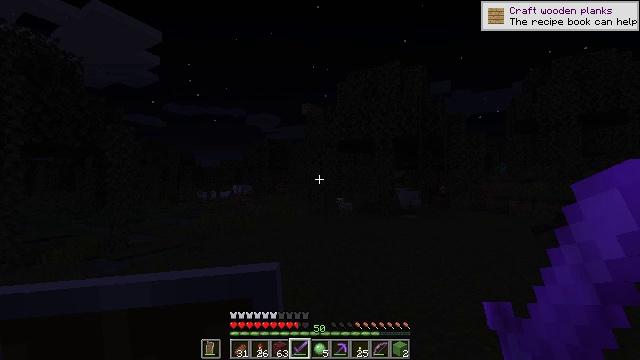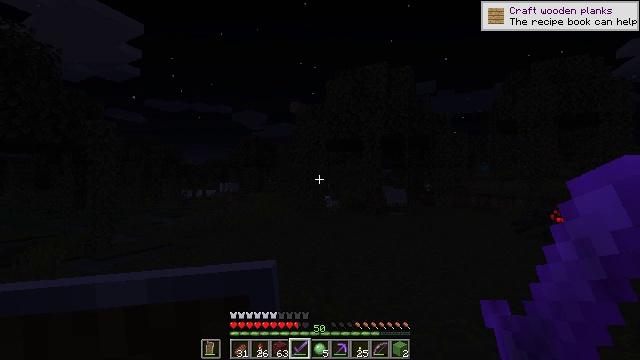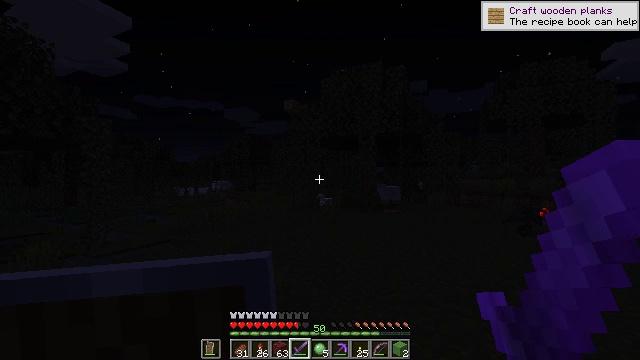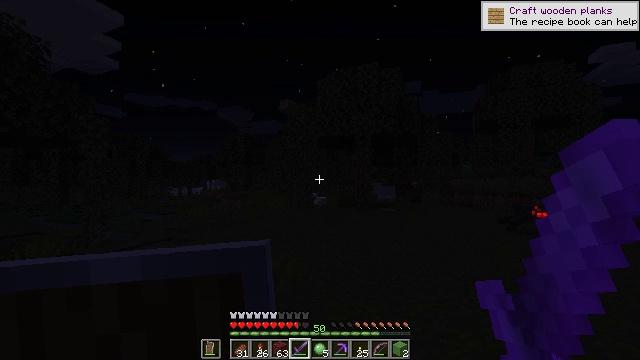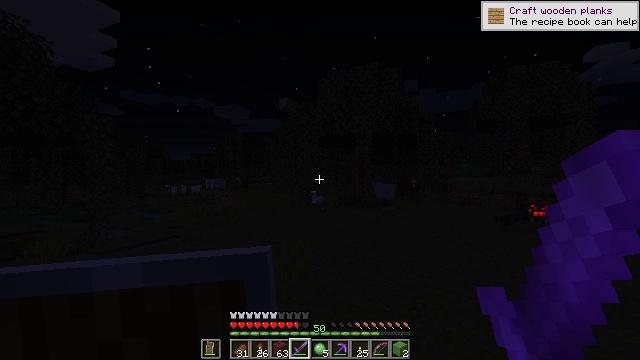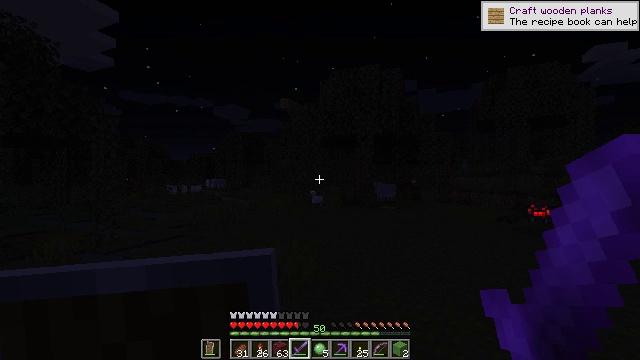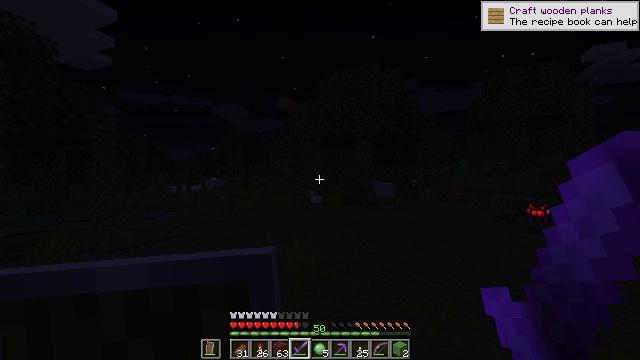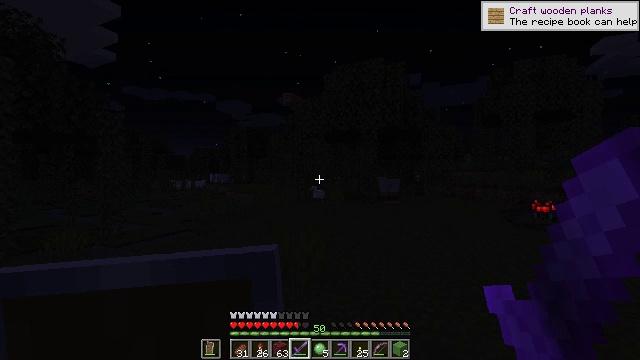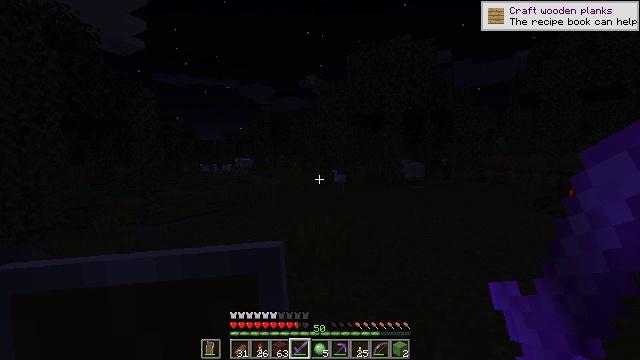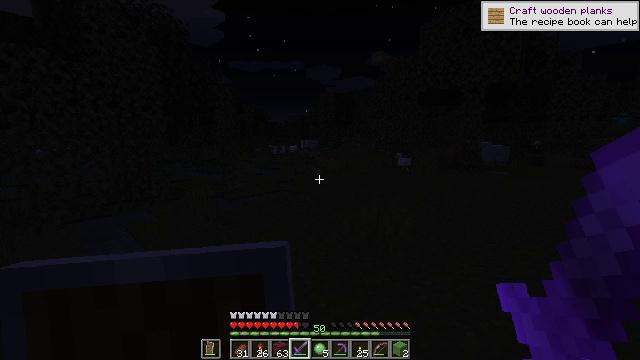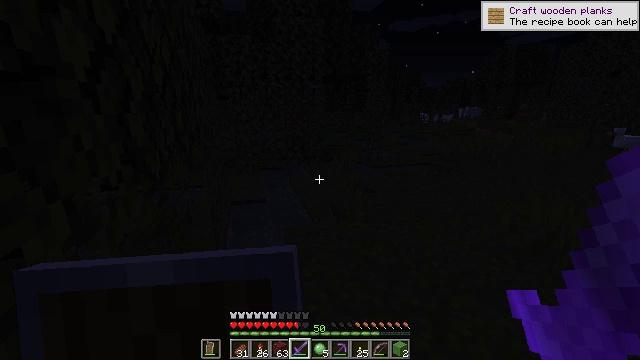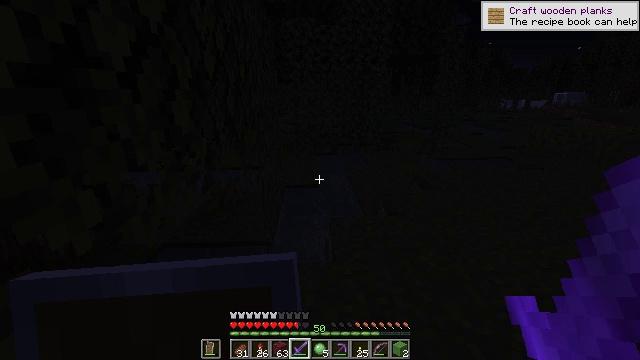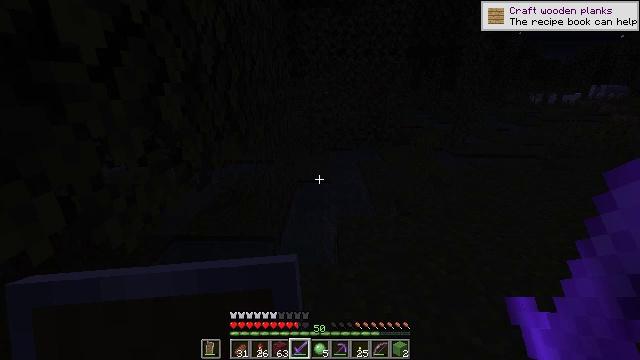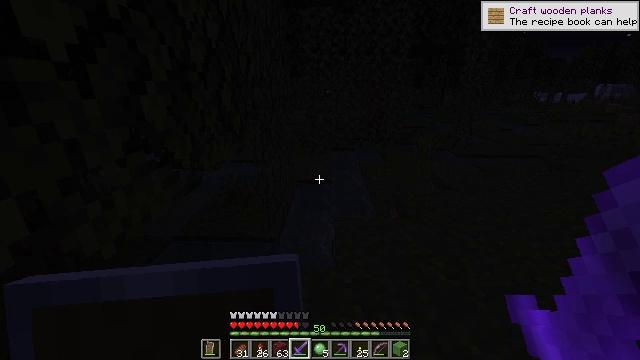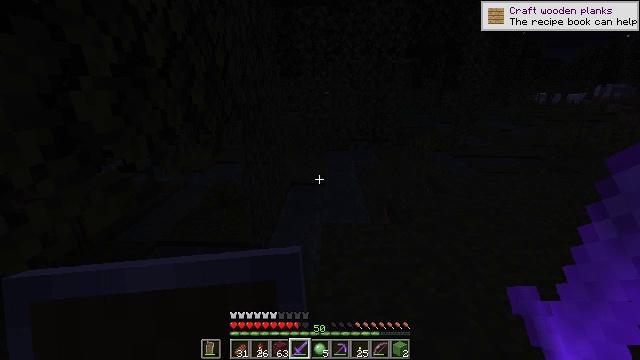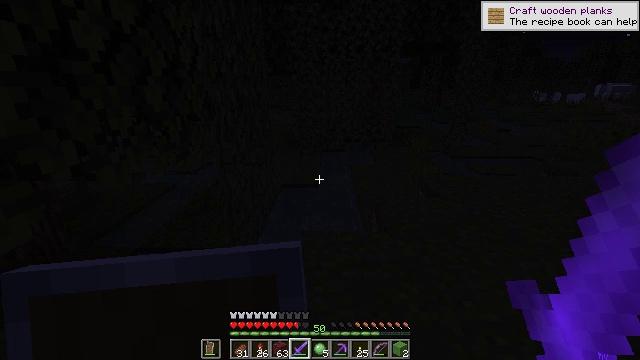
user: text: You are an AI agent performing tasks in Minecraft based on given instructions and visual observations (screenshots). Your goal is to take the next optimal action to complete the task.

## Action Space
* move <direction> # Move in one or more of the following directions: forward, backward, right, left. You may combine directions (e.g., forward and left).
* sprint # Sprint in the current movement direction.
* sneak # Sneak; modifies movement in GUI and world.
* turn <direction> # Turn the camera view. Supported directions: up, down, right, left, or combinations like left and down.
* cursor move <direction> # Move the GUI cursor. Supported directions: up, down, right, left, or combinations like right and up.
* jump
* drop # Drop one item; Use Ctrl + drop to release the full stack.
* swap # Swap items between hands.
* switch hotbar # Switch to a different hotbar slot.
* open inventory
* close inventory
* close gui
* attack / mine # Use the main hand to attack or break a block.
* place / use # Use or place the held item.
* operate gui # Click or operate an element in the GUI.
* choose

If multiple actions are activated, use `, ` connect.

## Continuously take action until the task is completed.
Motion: motion action
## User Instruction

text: Break the vines.
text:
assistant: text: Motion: move back and move left, turn right
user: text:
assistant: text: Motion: move back and move left, turn right
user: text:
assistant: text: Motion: move back and move left, turn right
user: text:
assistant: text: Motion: move back and move left
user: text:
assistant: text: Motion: no_op
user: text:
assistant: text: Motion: no_op
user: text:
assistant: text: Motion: turn down
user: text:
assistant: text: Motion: turn left and down
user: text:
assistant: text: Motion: move forward, turn left and down
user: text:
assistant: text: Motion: move forward and move right, turn left and down
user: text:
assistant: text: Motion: move forward and move right, turn left and down
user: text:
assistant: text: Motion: move forward and move right, turn left and down
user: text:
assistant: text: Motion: move forward and move right
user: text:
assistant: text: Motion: move forward and move right
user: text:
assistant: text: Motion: move forward and move right
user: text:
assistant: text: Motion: move forward and move right
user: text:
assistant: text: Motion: move forward and move right
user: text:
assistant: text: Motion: move forward and move right
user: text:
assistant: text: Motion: move forward and move right, turn right and up
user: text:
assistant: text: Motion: move forward and move right, turn right and up
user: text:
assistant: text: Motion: move forward and move right, turn right and up
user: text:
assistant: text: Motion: move forward, turn right and up
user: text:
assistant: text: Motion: move forward, turn right
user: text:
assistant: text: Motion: move forward, turn right
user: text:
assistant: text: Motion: move forward and move left, turn right
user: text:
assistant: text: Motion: move forward and move left, turn right
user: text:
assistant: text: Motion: move forward and move left
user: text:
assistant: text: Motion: move forward and move left
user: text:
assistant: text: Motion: move forward and move left
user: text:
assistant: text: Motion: move forward and move left